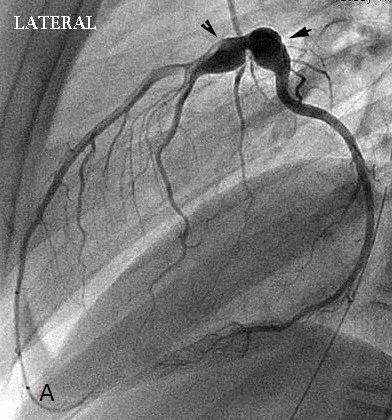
A and B. Aneurysms revealed by angiography. Lateral and AP views of selective angiography into the left coronary artery which reveals two aneurysms (arrows). The proximal aneurysm is of the left main coronary artery and the distal aneurysm is of the left anterior descending artery.
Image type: radiology (x_ray)